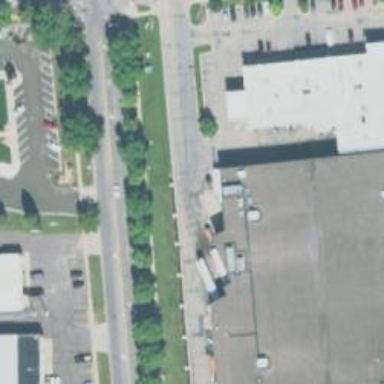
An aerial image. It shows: Supermarket located in building.